Question: I'm having an issue with 'text-decoration: underline' on two spans that use 'inline-block'. The <URL>

HTML:
'''
<div class="details" itemscope itemtype="http://data-vocabulary.org/Product">
<h2>
<a class="heading" href="/product/acmesw" title="Acme Super Widget">
<span class="trunc" itemprop="name">Acme Super Widget 3000</span>
<span itemprop="offerDetails" itemscope itemtype="http://data-vocabulary.org/Offer">- <meta itemprop="currency" content="AUD" /><spanitemprop="price">$199.95</span></span>
</a>
</h2>
</div>
'''
CSS:
'''
.details {
width:300px;
border:1px solid red;
}
.trunc {
overflow: hidden;
text-overflow: ellipsis;
white-space: nowrap;
max-width:60%;
}
h2 span {
display:inline-block;
vertical-align:top;
}
a:hover{
text-decoration:underline;
color:red;
}
'''
jsFiddle: <URL>
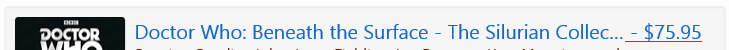
Answer: How about using 'border-bottom' to underline the text?
'''
a {
text-decoration:none;
border-bottom: 1px solid blue; /*Remove this if you want it only on hover*/
}
a:hover {
text-decoration:none;
border-bottom: 1px solid red;
color:red;
}
'''
### Fiddle